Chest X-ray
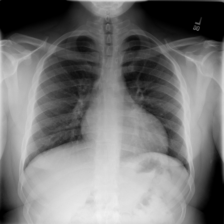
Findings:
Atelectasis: negative
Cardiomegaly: positive
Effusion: negative
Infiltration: negative
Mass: negative
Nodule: negative
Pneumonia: negative
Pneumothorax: negative
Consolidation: negative
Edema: negative
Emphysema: negative
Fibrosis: negative
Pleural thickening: negative
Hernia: negative